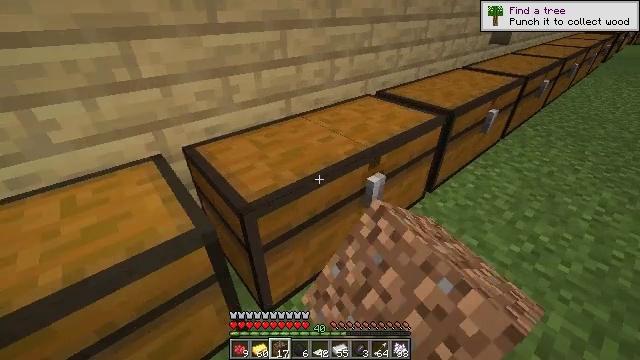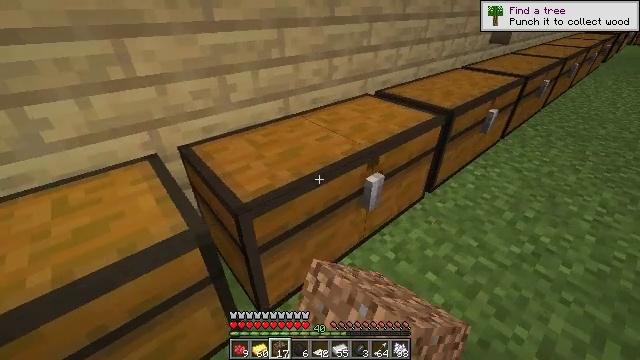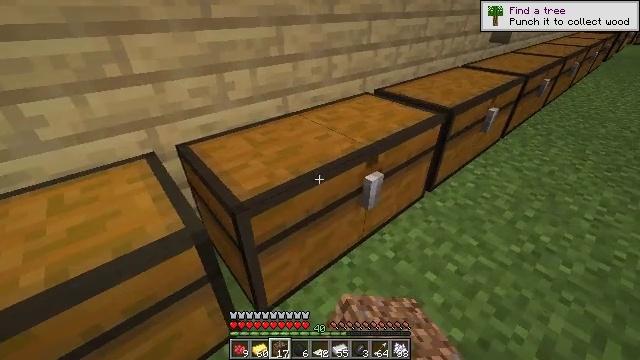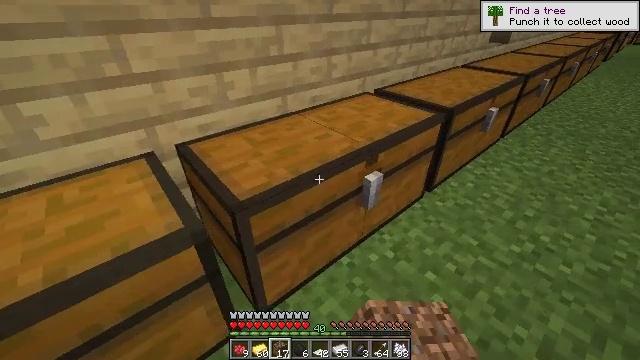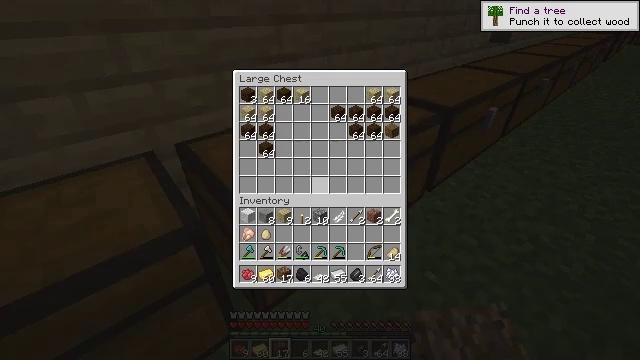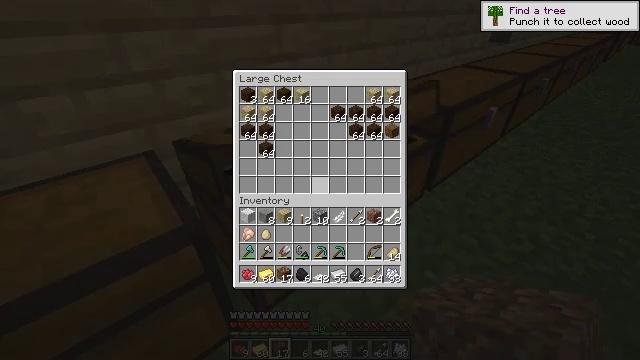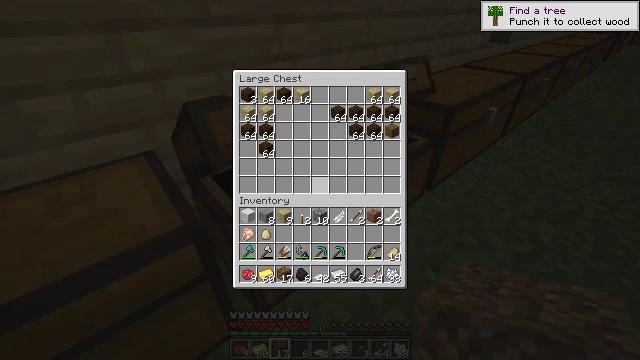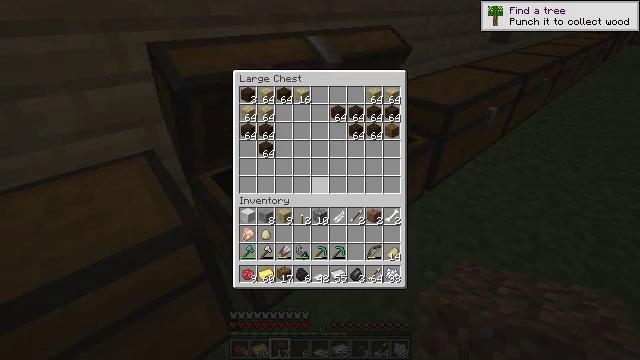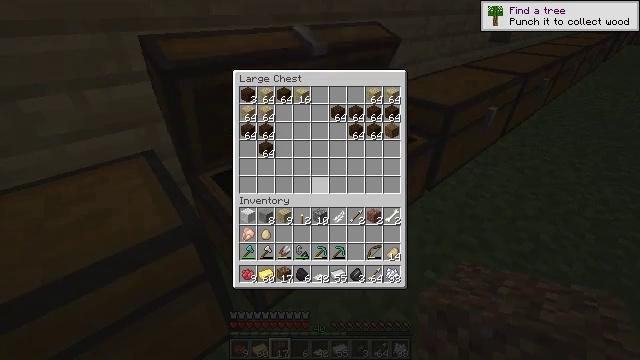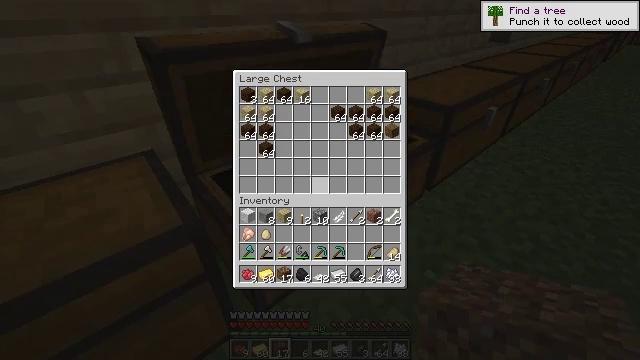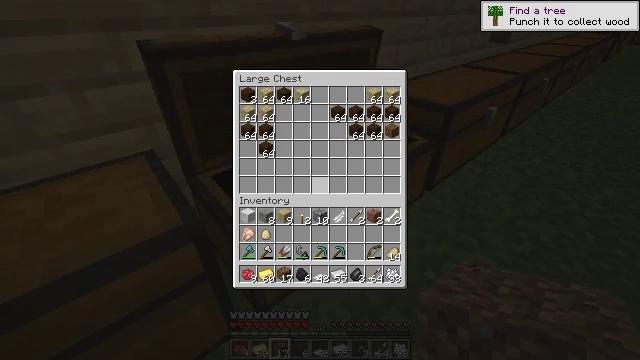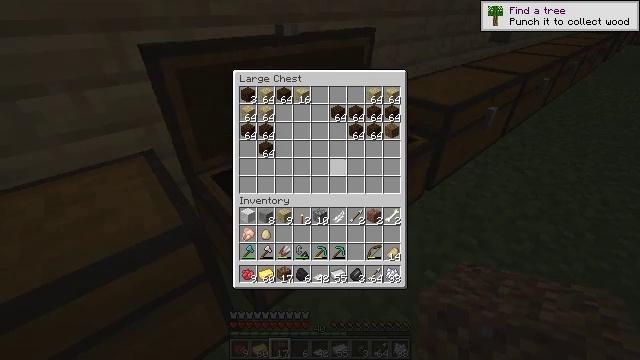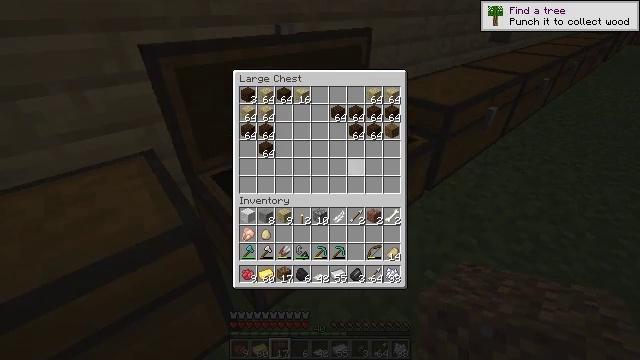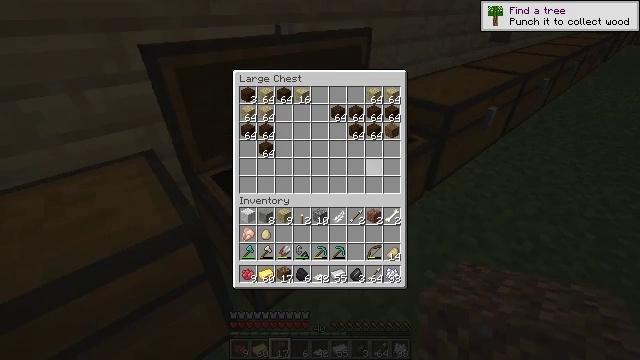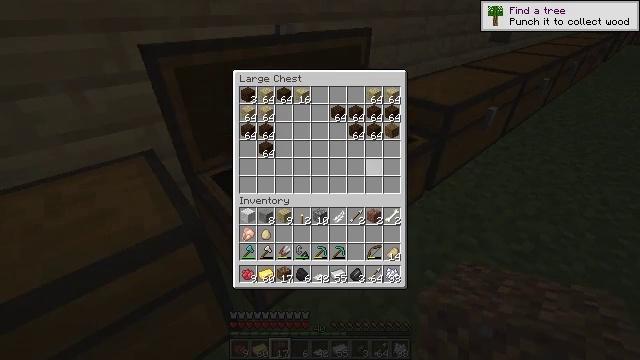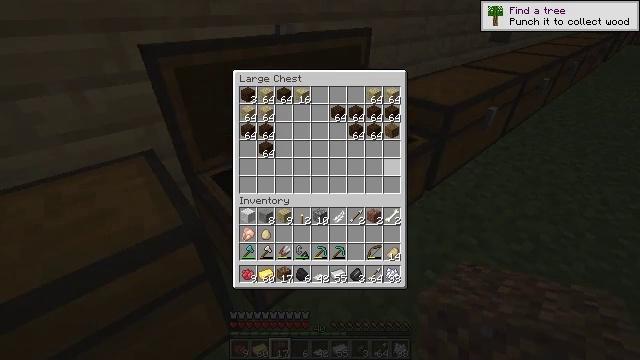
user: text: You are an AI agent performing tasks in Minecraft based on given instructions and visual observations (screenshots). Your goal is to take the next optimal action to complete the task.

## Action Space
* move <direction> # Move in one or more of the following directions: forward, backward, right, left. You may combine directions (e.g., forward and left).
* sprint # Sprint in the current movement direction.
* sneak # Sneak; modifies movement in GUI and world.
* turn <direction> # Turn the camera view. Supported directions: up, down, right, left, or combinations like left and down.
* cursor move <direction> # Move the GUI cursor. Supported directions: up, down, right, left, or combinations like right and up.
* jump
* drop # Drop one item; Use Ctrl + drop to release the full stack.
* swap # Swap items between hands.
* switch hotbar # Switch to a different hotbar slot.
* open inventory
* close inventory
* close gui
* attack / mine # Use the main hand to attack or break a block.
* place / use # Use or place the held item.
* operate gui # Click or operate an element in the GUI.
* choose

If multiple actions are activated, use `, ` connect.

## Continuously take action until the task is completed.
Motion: motion action
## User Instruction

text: Craft a gold block.
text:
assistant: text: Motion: no_op
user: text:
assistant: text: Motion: no_op
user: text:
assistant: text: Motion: no_op
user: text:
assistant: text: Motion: no_op
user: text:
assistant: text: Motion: no_op
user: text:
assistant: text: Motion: no_op
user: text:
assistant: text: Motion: no_op
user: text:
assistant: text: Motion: no_op
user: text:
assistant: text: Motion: no_op
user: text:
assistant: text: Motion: no_op
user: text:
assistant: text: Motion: cursor move right
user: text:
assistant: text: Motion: cursor move right
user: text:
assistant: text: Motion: cursor move right
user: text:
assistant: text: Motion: cursor move right
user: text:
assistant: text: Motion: no_op
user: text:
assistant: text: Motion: no_op
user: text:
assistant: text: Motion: no_op
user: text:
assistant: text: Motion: no_op
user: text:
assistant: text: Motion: no_op
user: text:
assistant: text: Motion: no_op
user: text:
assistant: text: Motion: turn right
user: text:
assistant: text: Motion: turn right
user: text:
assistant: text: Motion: turn right and up
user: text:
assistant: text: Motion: turn right and up
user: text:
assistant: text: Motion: move forward
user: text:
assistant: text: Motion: move forward and move right
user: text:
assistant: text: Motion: move forward and move right
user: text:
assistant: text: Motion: move forward and move right
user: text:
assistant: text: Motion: move forward and move right
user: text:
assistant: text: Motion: move forward and move right